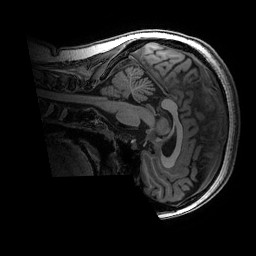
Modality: T1w
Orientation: sagittal
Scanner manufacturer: ge
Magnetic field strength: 3 T
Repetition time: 0.007 s
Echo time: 0.00342 s